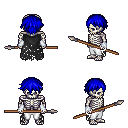
a pixel art fantasy rpg character, male body template, skeleton, black tattered cape, white pants, blue short bangs hairstyle, white cloth bracers, spear, four views (front, back, left, right), 2x2 character sprite sheet, small pixel art, hard edges, no anti-aliasing